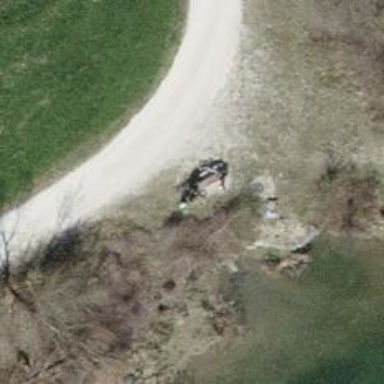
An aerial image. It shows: Bench.